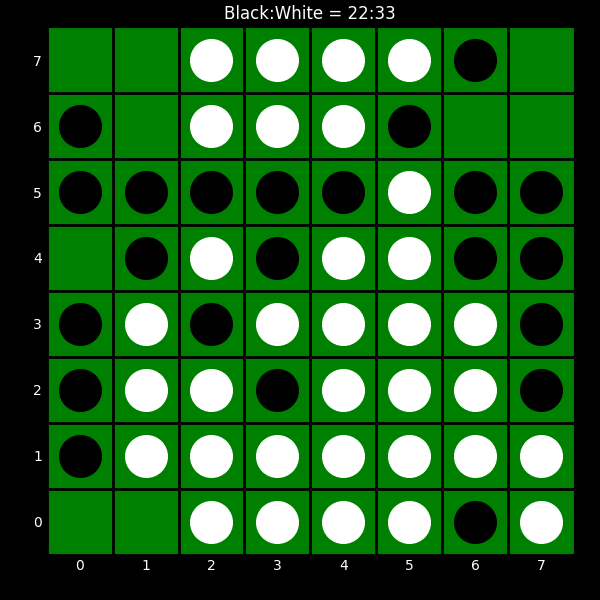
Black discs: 22
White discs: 33